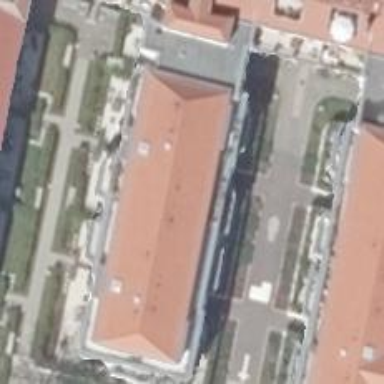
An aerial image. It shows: The building has apartments with gabled roof made of roof tiles.